Question: I have the following databasescheme in SQL Server Manager 2014.

I'm making a C#-windows application in Visual Studio and I want to insert a new orderline and a new order. The problem is that the primary keys of both tables, auto-generate in server manager, so I haven't yet the value of the primary key of the order-table, but I need that value to fill into the foreign key of the orderLine column. How can I insert these two rows.
Kind regards
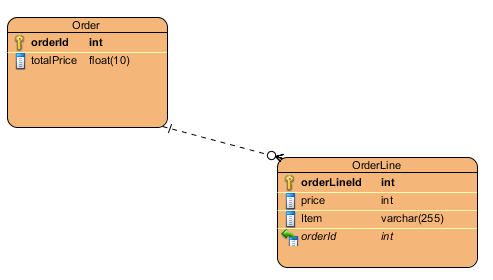
Answer: SCOPE_IDENTITY returns the last identity value inserted into an identity column in the same scope. A scope is a module: a stored procedure, trigger, function, or batch. Therefore, two statements are in the same scope if they are in the same stored procedure, function, or batch.
You can use SqlCommand.ExecuteScalar to execute the insert command and retrieve the new ID in one query.
'''
using (var con = new SqlConnection(ConnectionString)) {
int newOrderID;
var cmd = "INSERT INTO Order (column_name) VALUES (@Value) ;SELECT CAST(scope_identity() AS int)";
using (var insertCommand = new SqlCommand(cmd, con)) {
insertCommand.Parameters.AddWithValue("@Value", "bar");
con.Open();
newOrderID = (int)insertCommand.ExecuteScalar();
}
}
'''
This will allow you to catch the last generated OrderId and use it in the Insert Statement for the OrderLine table.
Another option is to use the following SQL code:
'''
string command = "INSERT INTO Order(totalPrice) OUTPUT INSERTED.ID VALUES(@totalPrice)" // this will be a parameter from your code
'''
Then the OrderId can be taken from :
'''
Int32 orderId = (Int32) command.ExecuteScalar();
'''